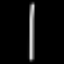
Label: line